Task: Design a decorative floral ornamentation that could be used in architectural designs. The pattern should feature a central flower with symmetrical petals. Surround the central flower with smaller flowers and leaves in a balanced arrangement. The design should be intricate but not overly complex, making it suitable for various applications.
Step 1061:
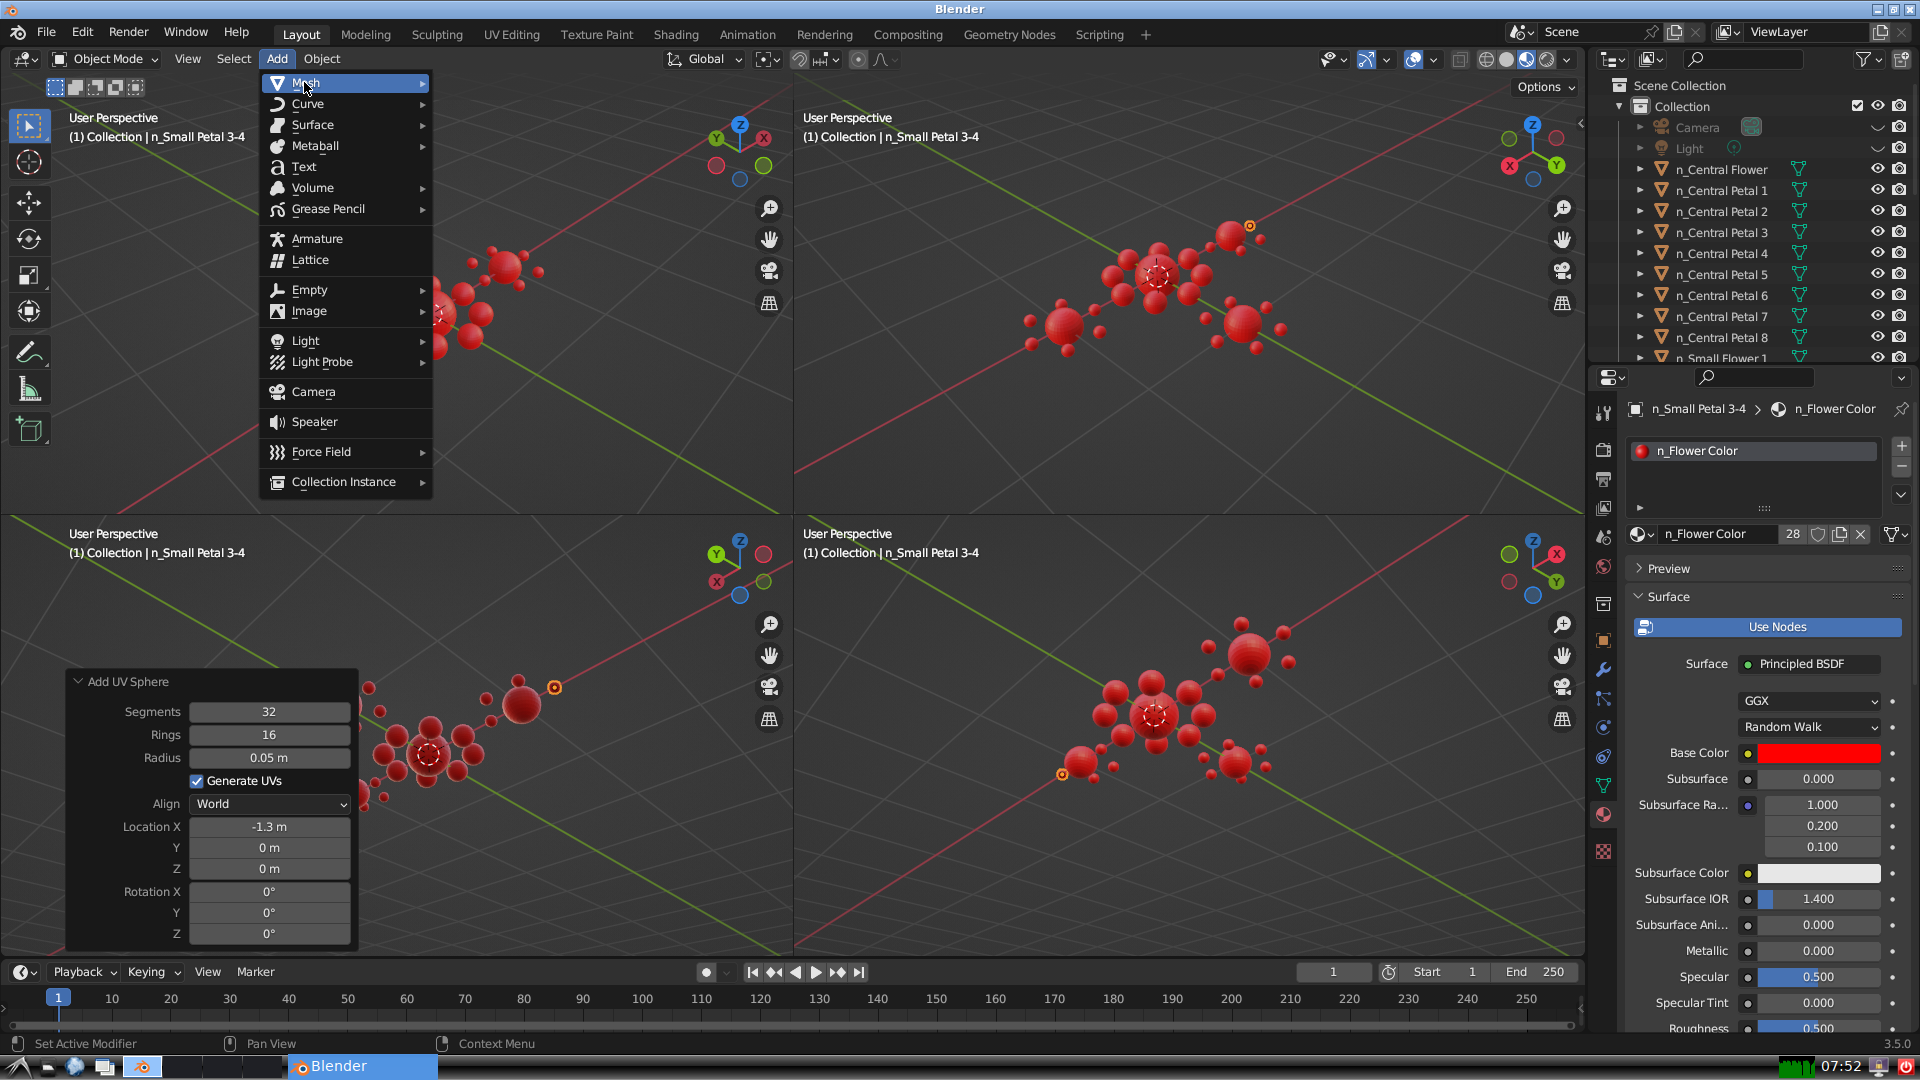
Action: {"mouse_move": [499, 144]}